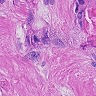
Metastatic tissue present: yes